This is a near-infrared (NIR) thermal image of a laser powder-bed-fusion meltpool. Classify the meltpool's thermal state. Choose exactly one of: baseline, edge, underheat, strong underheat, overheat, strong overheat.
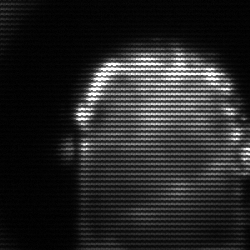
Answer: baseline